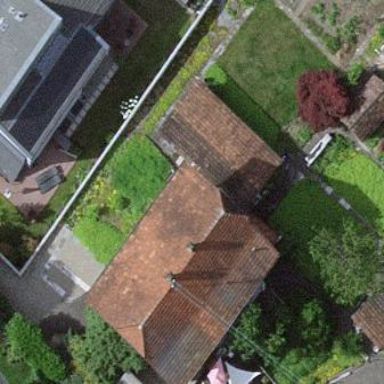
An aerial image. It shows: Simple and straightforward house.